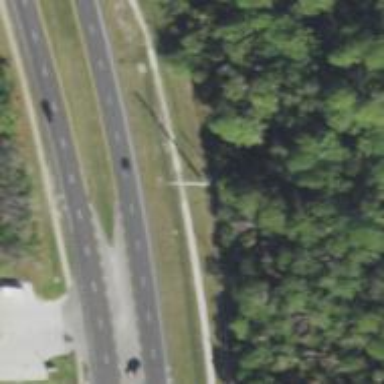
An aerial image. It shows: Power pole.